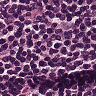
Metastatic tissue present: no